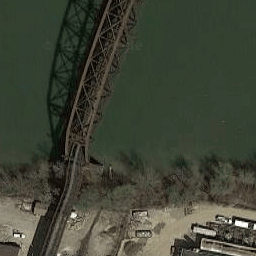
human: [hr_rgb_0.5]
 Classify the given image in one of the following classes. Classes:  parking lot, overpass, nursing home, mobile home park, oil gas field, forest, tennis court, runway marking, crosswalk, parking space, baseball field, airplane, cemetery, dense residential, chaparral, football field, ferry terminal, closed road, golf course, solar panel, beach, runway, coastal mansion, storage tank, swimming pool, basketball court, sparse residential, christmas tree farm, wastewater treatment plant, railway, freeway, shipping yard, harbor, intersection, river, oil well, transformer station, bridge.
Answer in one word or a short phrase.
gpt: bridge